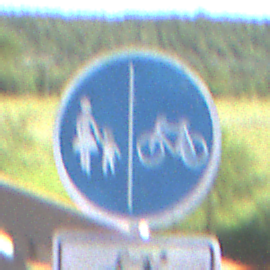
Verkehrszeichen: GetrennterRadUndGehwegRadwegRechts
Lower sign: EinspurigeFahrzeugeFrei6
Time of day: MorningAfternoon
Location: Outdoor (RoadRail)
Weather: PartlyCloudy
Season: NotSpecified
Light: Natural